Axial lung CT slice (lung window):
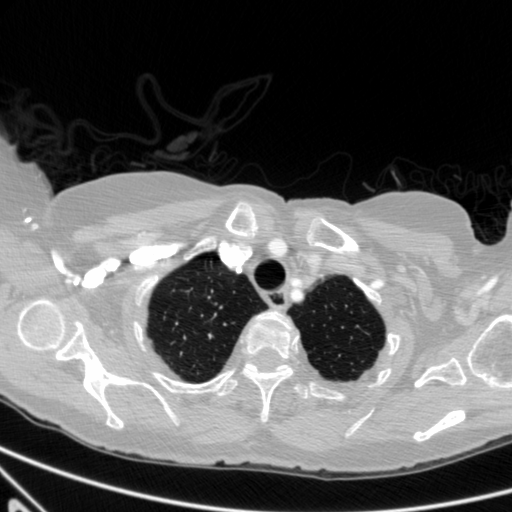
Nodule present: no